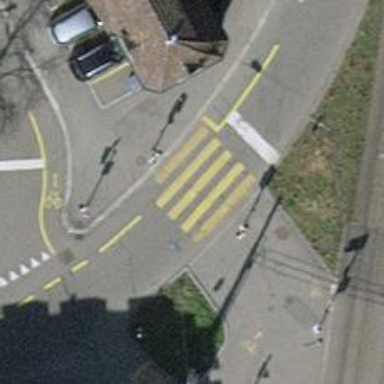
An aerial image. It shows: Paved footway with zebra crossing.